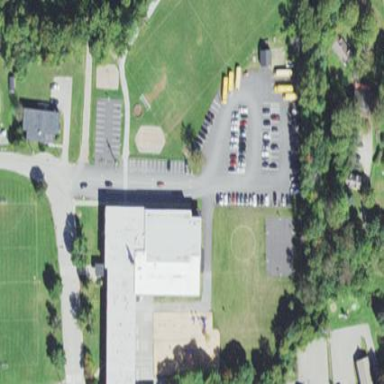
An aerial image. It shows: School.